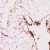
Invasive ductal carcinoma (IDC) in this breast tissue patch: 0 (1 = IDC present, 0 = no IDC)